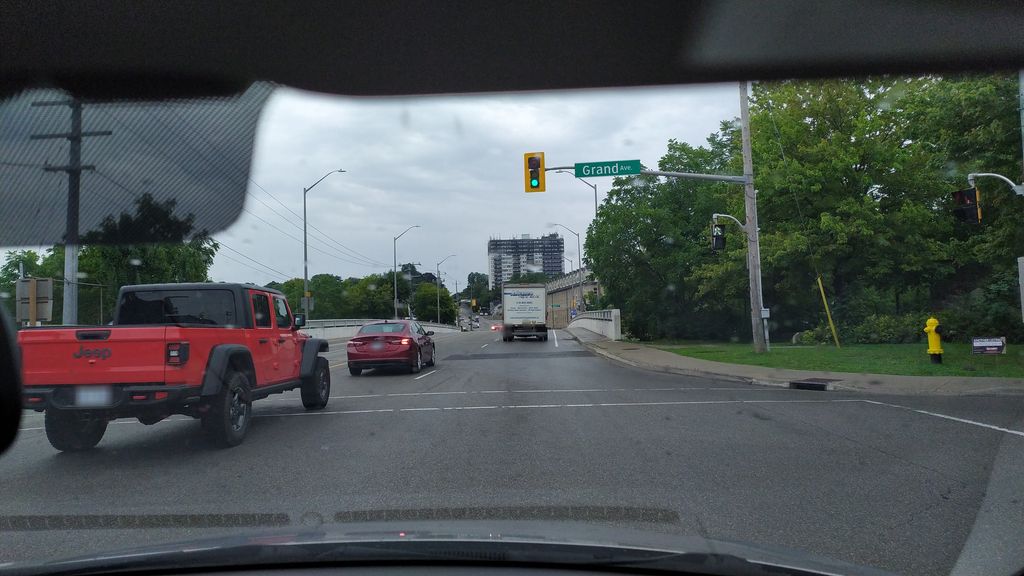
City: kitchener-waterloo